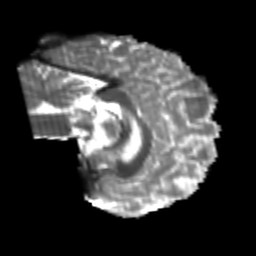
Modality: T2w
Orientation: sagittal
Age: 22
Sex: male
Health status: healthy
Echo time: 0.074 s